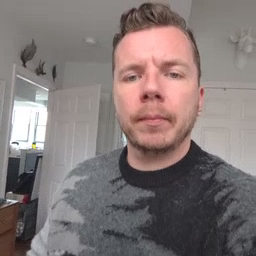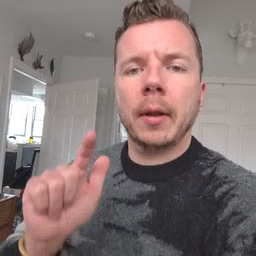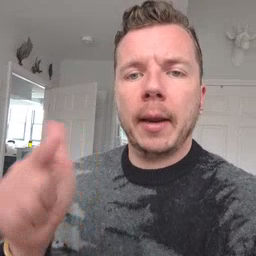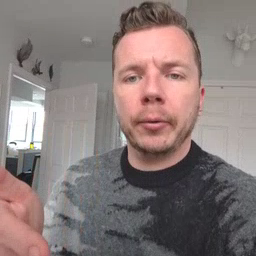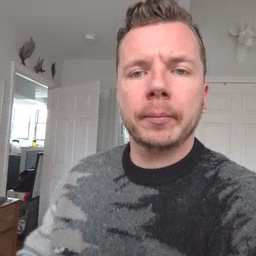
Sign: later